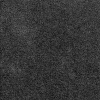
Atmospheric dust classification: dusty